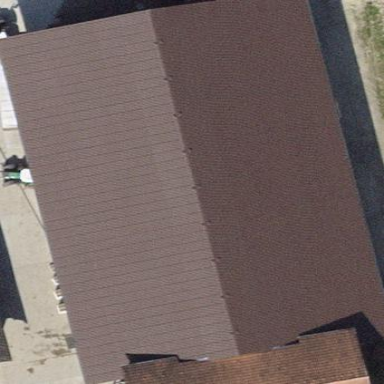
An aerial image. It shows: Gabled roof on farm auxiliary building.